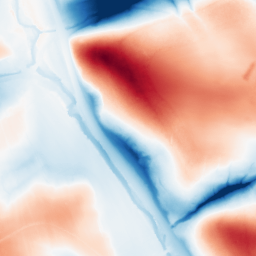
Category: classical
Decomposition family: gaussian_anisotropic
Decomposition parameters: sigma_x: 5
sigma_y: 50
Upsampling method: quartic
Upsampling parameters: scale: 8
Upsampling scale: 8